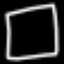
Label: square